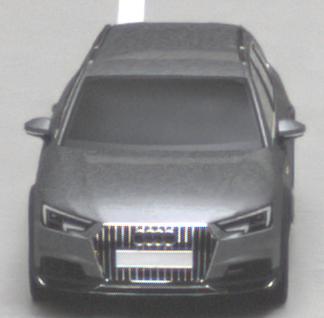
Make: Audi
Model: A4 Allroad 45 TFSI
Detailed model: A4 (B9) allroad
Model produced from: 2019/02
Model produced until: 2019/05
Doors: 5
Color: gray
Road condition: wet road
Daytime: midday
Contrast: medium contrast